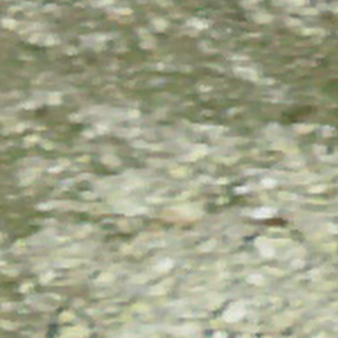
Label: other